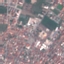
Land use / land cover: Residential